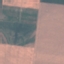
Land use / land cover: AnnualCrop